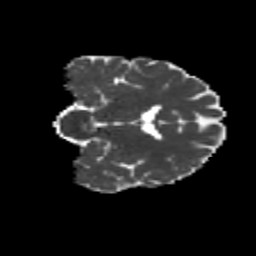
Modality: MD
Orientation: coronal
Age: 21
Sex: female
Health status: healthy
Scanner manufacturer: siemens
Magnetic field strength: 3 T
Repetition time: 8.6 s
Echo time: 0.095 s